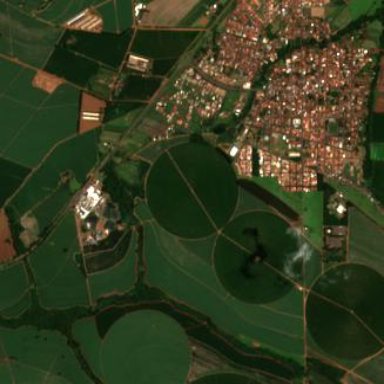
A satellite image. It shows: Farmland with coffee crops.